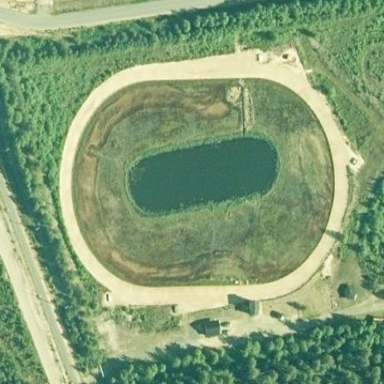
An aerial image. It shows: Sports center dedicated to dog racing located on leisure land.